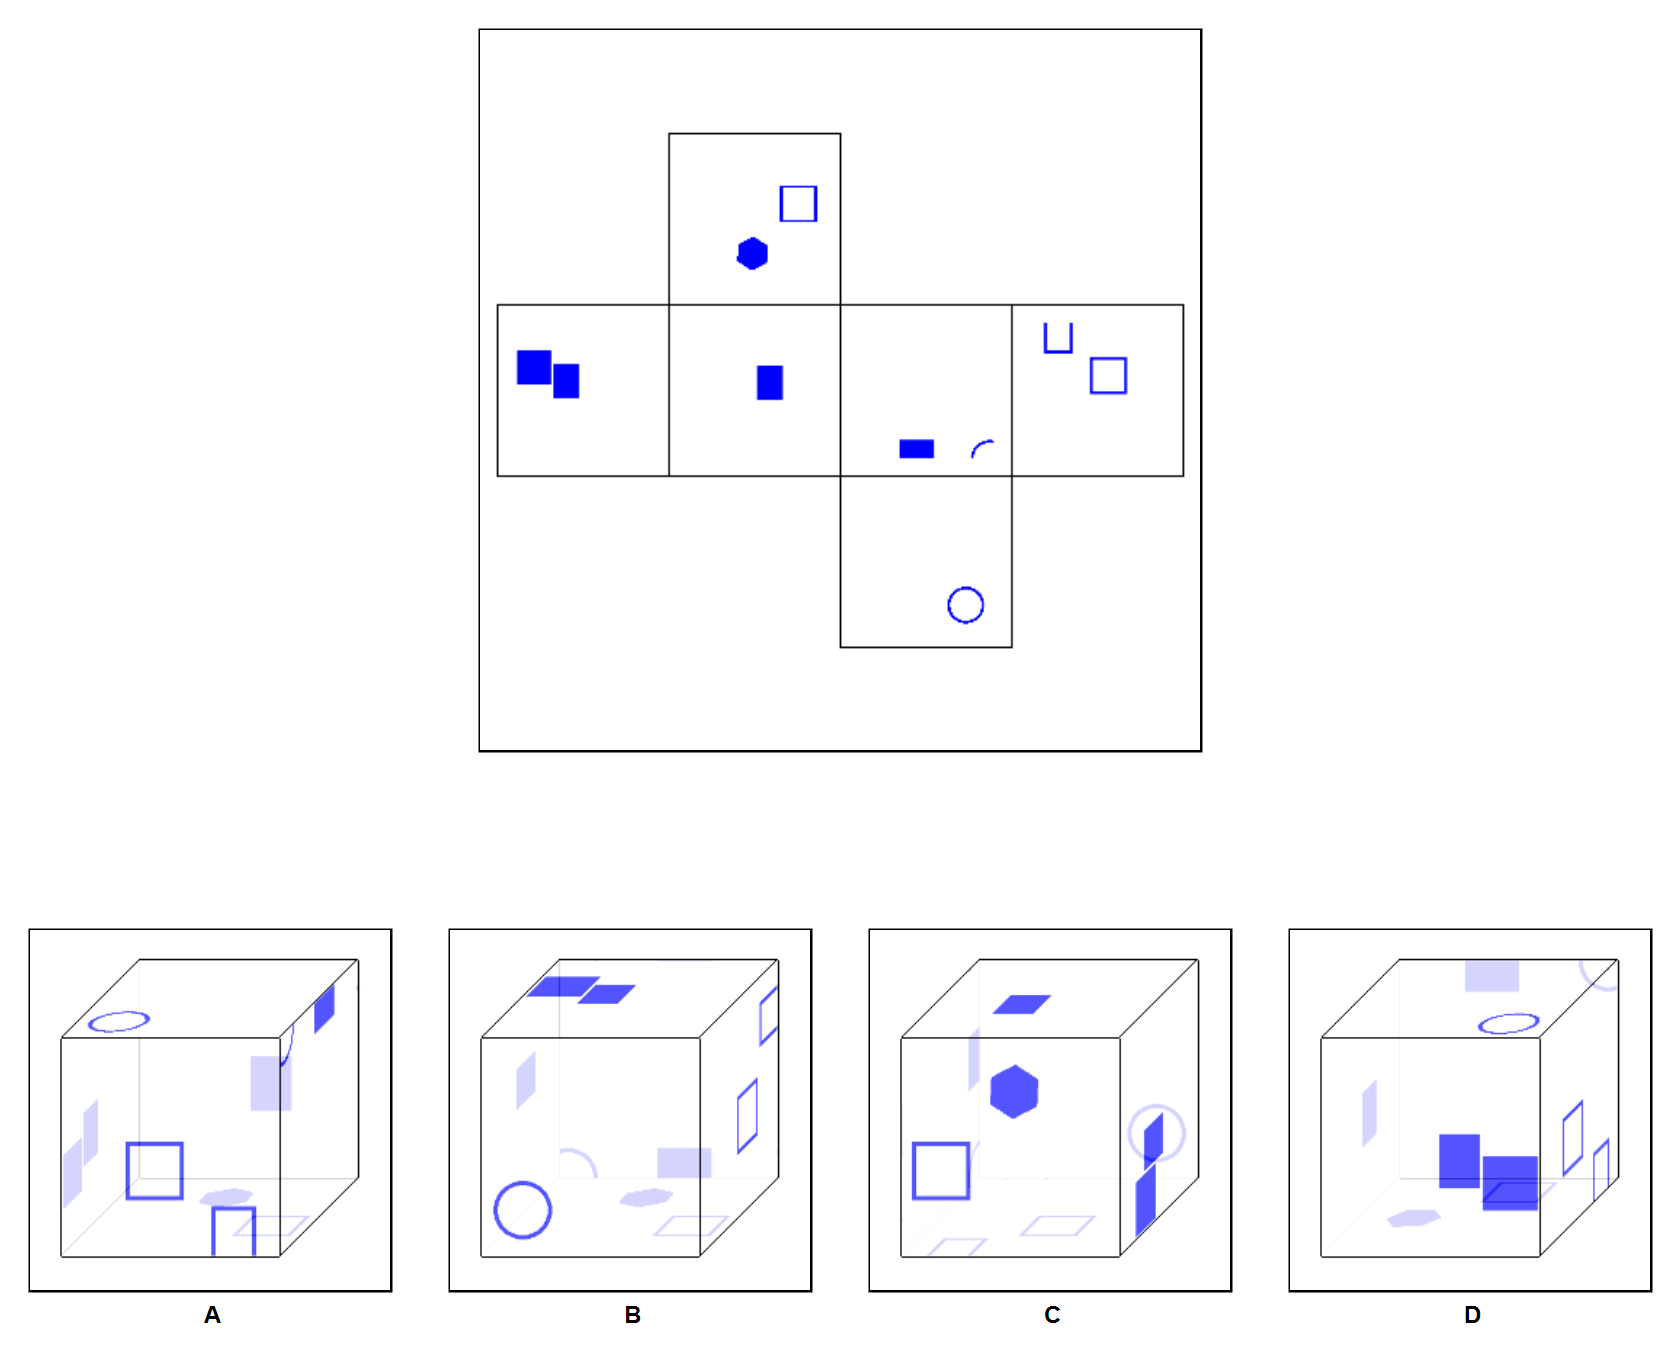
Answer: B